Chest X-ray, PA view. Patient: 48 years old, sex F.
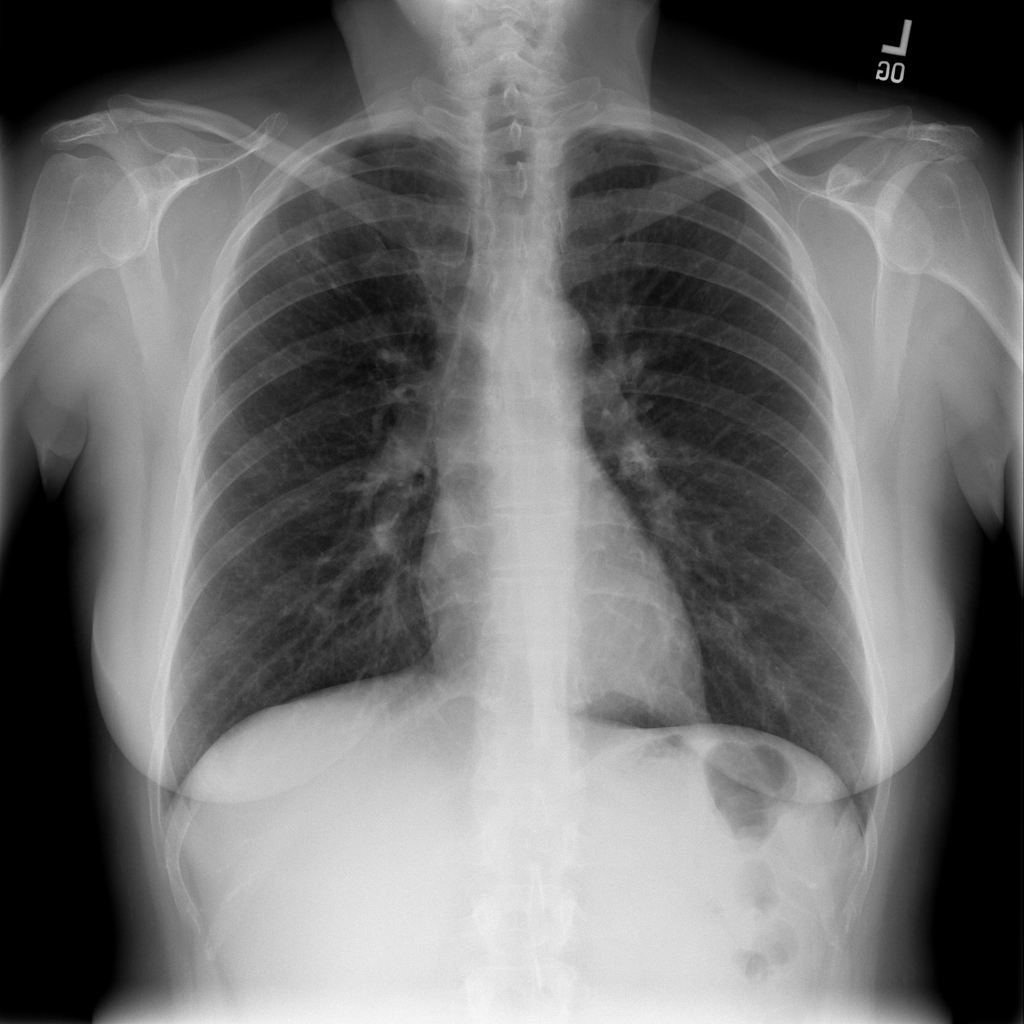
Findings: Atelectasis